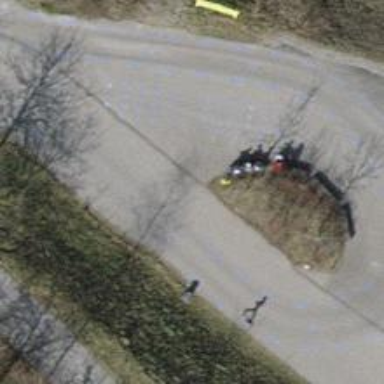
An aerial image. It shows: Brown bench in the vicinity.